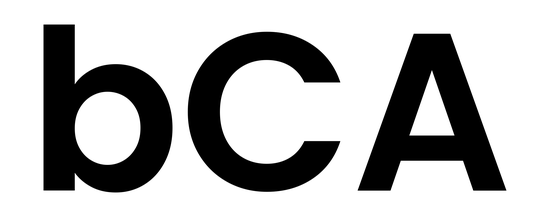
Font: Poppins-SemiBold